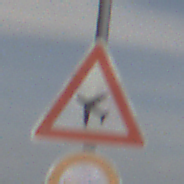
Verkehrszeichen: FlugbetriebRechts
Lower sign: Ueberholverbot
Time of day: Midday
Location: Outdoor (Nature)
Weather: PartlyCloudy
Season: NotSpecified
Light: Natural